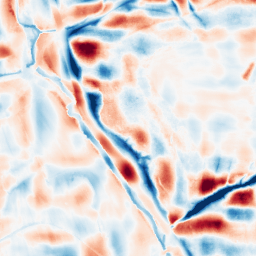
Category: wavelet
Decomposition family: wavelet_dwt
Decomposition parameters: wavelet: db4
level: 5
Upsampling method: sinc_blackman
Upsampling parameters: scale: 2
kernel_size: 16
Upsampling scale: 2